Question: I am a beginner in qgis. I would like to know how I would plot the following map in qgis.

I have already installed qgis and I have the database that contains the plotting data but I'm stuck in creating maps, any help?
Here is the sample data:
<URL>;
INSERT INTO public."Department"("DepartmentID","DepartmentName","PatientCount","DoctorCount","Location") VALUES('GAS','Gastroenterology',2,2,ST_GeomFromText('POLYHEDRALSURFACE(((10 10 0, 10 20 0, 30 20 0, 30 10 0, 10 10 0)),((10 10 0, 10 20 0, 10 20 10, 10 10 10, 10 10 0)),((10 20 0, 30 20 0, 30 20 10, 10 20 10, 10 20 0)),((30 20 0, 30 10 0, 30 10 10, 30 20 10, 30 20 0)),((30 10 0, 10 10 0, 10 10 10, 30 10 10 ,30 10 0)),((10 10 10, 10 20 10, 30 20 10, 30 10 10, 10 10 10)))',0)););
INSERT INTO public."Department"("DepartmentID","DepartmentName","PatientCount","DoctorCount","Location") VALUES('NEU','Neurology',1,1,ST_GeomFromText('POLYHEDRALSURFACE(((30 30 0, 30 40 0, 40 40 0, 40 30 0, 30 30 0)),((30 30 0, 30 40 0, 30 40 10, 30 40 30, 30 30 0)),((30 40 0, 40 40 0, 40 40 10, 30 40 10, 30 40 0)),((40 40 0, 40 30 0, 30 30 30, 40 40 10, 40 40 0)),((40 30 0, 30 30 0, 30 40 30, 30 30 30 ,40 30 0)),((30 40 30, 30 40 10, 40 40 10, 30 30 30, 30 40 30)))',0)););
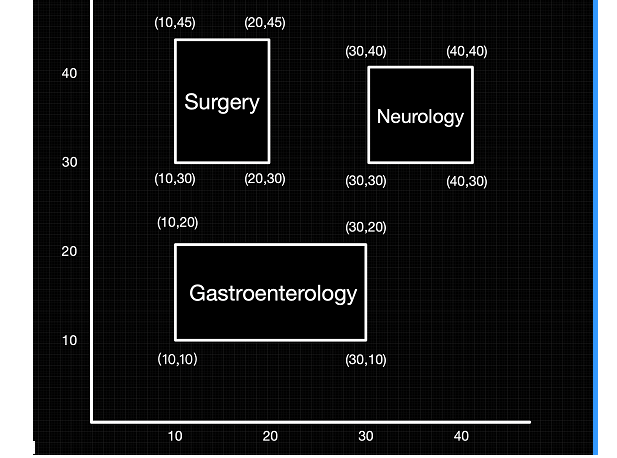
Answer: I would use the more commonly used 'POLYGON' to store my shapes and make sure that you have added a 'geometryColumn' to the table using either:
'''
SELECT AddGeometryColumn ('my_schema','my_spatial_table','locations',0,'POLYGON',2, false);
'''
or more simply with any PostGIS version 2+:
'''
ALTER TABLE some_table ADD COLUMN locations geometry(Point,0);
'''
Note I've used the SRID of 0 here (you will often see values of 4326 in the examples) as you don't appear to have a projection for your coordinates. Once you have "registered" the geometry column QGIS will recognise the table as a spatial one and you can just drag and drop it into the canvas from the browser.
In general questions about QGIS usage (rather than programming) are better asked on <URL>.